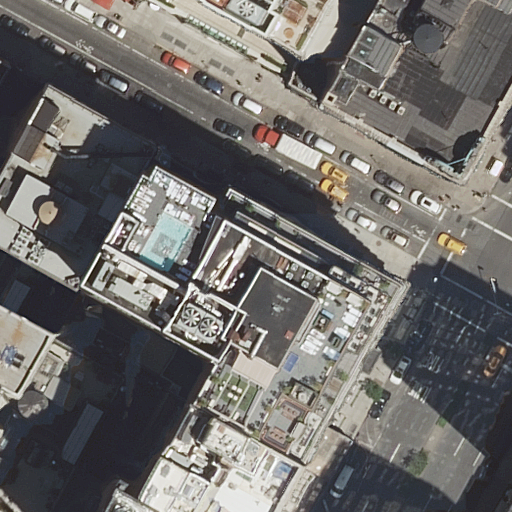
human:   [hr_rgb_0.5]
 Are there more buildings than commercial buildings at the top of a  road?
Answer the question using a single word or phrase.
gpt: yes

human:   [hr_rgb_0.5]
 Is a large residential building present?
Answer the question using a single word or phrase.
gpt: yes

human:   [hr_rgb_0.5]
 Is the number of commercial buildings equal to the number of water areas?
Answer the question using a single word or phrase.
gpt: yes

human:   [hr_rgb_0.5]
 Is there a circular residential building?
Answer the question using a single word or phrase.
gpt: no

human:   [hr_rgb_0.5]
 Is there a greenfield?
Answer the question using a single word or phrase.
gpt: no

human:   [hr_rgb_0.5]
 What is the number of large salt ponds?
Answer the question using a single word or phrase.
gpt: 0

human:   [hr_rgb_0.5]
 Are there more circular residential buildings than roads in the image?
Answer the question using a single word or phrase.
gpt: no

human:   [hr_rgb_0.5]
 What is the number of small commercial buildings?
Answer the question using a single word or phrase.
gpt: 0

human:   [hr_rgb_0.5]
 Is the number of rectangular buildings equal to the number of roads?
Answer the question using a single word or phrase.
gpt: no

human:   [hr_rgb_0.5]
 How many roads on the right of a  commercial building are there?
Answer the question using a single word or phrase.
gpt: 0

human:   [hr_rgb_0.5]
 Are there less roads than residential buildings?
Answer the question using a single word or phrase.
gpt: yes

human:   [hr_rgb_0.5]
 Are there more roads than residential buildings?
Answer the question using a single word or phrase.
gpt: no

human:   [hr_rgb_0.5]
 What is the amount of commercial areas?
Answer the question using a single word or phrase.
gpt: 0

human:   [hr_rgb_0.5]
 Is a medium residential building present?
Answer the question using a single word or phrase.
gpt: yes

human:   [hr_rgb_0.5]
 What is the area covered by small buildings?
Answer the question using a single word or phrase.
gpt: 101m2

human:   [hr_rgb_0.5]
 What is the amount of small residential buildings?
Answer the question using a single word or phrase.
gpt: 3

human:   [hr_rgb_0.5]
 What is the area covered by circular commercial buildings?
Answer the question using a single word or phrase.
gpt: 0m2

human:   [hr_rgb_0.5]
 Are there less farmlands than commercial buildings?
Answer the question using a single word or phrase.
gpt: no

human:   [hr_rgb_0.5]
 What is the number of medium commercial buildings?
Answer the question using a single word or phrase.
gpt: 0

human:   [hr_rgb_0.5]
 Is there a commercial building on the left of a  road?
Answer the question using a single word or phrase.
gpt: no

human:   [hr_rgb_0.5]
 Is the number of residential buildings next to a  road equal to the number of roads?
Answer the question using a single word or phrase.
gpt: no

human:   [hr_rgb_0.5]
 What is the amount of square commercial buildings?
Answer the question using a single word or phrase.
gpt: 0

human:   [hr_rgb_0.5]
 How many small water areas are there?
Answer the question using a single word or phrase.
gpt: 0

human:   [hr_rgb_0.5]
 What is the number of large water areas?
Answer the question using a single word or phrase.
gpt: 0

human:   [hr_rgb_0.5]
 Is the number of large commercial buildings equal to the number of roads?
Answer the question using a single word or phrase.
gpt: no

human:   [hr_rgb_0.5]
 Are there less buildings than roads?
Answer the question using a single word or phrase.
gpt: no

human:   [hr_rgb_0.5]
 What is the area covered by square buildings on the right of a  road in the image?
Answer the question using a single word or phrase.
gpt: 0m2

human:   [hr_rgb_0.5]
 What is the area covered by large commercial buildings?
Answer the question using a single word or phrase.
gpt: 0m2

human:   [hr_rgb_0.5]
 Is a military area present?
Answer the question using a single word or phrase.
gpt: no

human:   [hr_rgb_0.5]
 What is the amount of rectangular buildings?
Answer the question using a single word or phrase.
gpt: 8

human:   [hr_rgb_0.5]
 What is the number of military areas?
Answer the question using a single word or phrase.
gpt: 0

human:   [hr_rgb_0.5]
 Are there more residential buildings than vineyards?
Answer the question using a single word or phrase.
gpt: yes

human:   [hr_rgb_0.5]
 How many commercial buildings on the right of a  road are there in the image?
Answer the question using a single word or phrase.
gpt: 0

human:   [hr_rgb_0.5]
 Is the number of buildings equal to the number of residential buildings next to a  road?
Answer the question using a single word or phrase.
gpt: yes

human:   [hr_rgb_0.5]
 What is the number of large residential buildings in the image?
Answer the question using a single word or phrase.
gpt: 2

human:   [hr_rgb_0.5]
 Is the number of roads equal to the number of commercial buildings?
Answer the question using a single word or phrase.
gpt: no